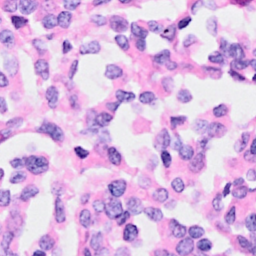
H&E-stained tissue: Breast